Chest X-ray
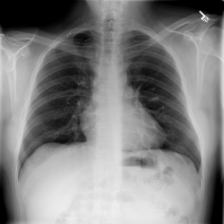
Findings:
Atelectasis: negative
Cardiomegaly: negative
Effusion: negative
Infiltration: negative
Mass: negative
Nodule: negative
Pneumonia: negative
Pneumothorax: positive
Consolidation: negative
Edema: negative
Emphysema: negative
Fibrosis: negative
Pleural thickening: negative
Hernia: negative